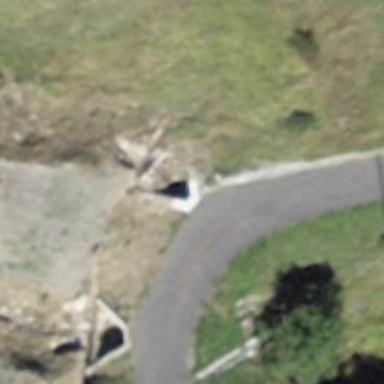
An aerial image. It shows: Paved road of unclassified type crossing over bridge with grade 1 track surface.